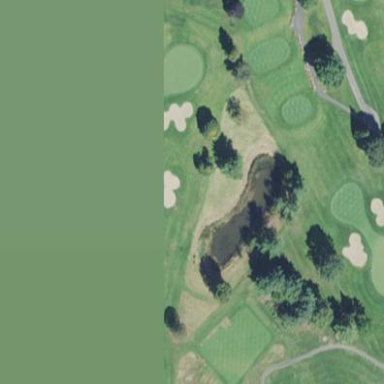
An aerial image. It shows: Golf fairway surrounded by grass.